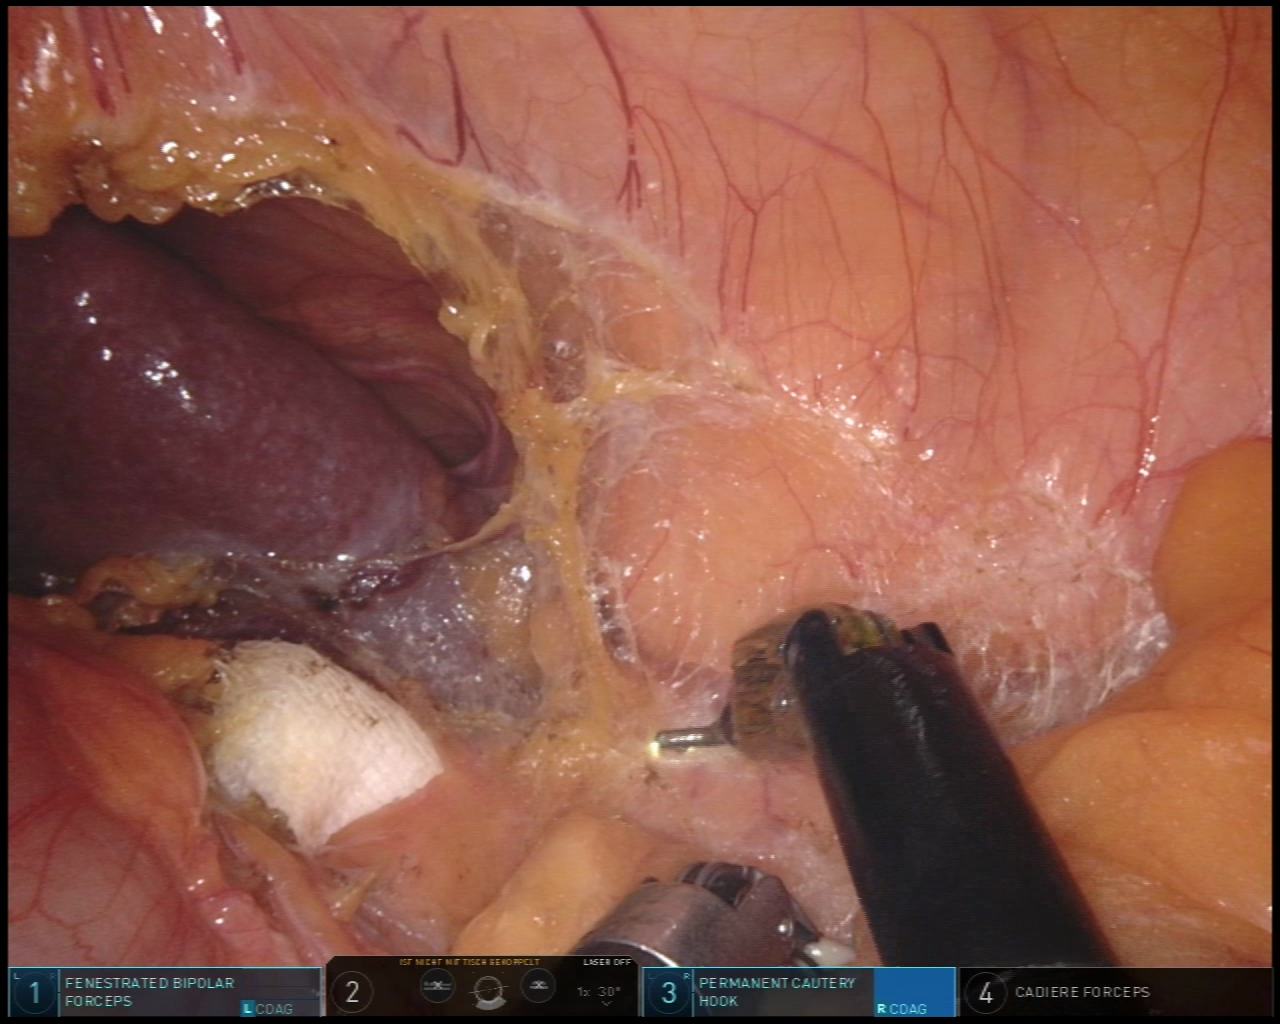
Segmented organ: spleen
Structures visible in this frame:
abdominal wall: yes
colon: yes
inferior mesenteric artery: no
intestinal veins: no
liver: no
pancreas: no
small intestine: no
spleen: yes
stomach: no
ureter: no
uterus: no
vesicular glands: no